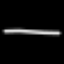
Label: line